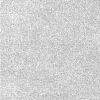
Atmospheric dust classification: dusty